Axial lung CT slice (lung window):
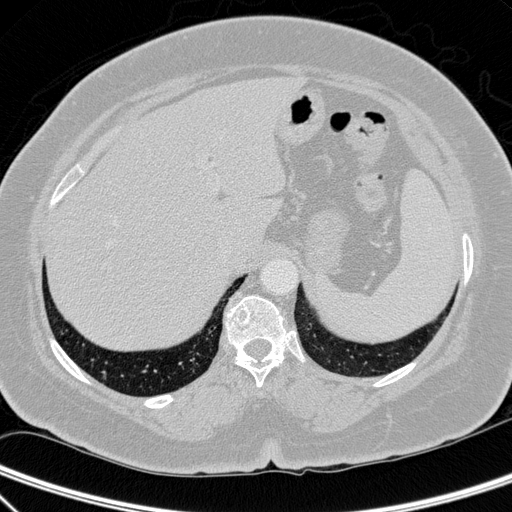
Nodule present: no